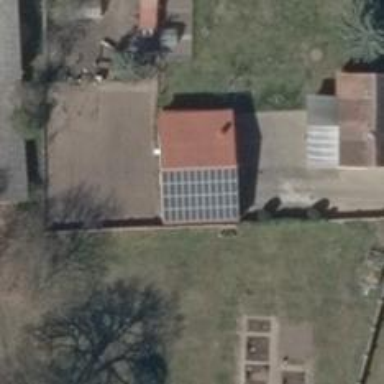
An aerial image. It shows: Solar photovoltaic panel generator producing electricity in small installation.